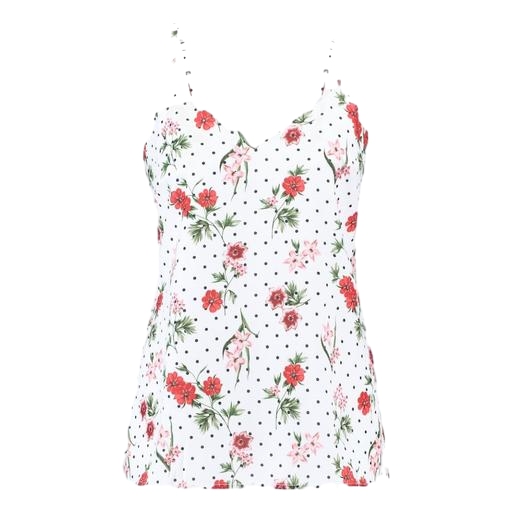
floral print tank top, sleeveless floral-print top, sleeveless floral-print shirt, white background